Aerial crown-view tile of a tropical tree (Barro Colorado Island, Panama), acquired 20240813:
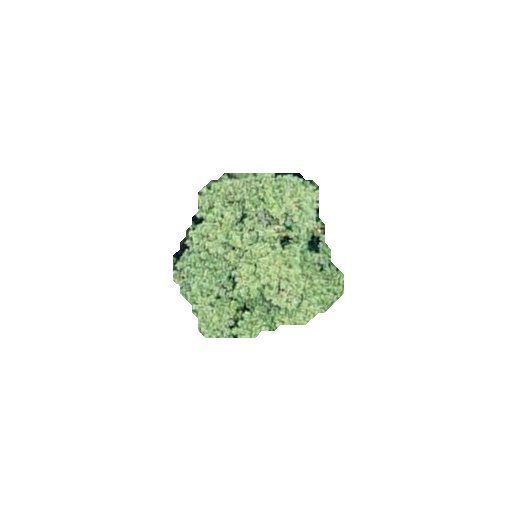
Species: Hieronyma alchorneoides
GBIF accepted scientific name: Hieronyma alchorneoides
Crown area: 32.08 m²